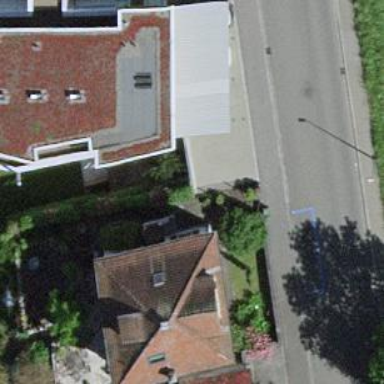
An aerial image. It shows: Simple house.